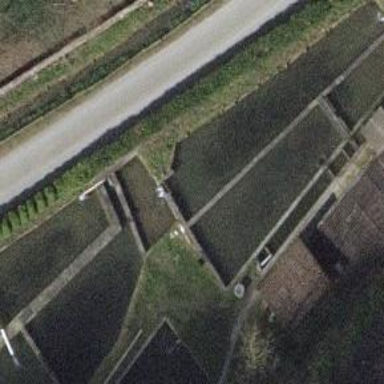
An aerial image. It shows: Pond with natural water.